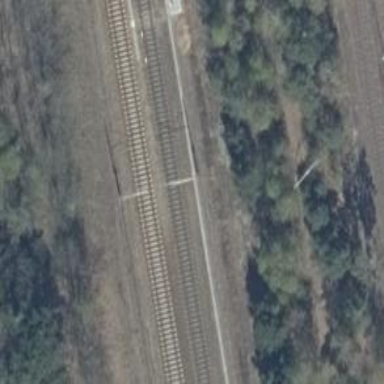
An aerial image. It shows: Milestone along the railway track with catenary mast.